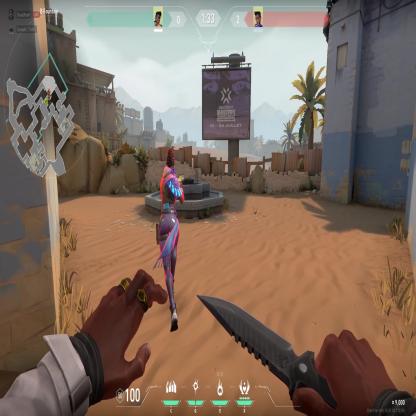
Label: enemy